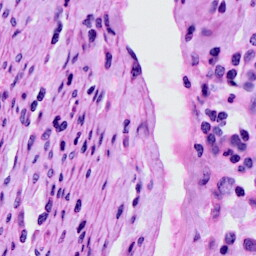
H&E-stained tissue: Cervix